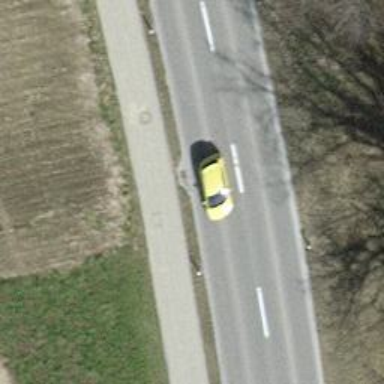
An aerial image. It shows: Asphalt path.